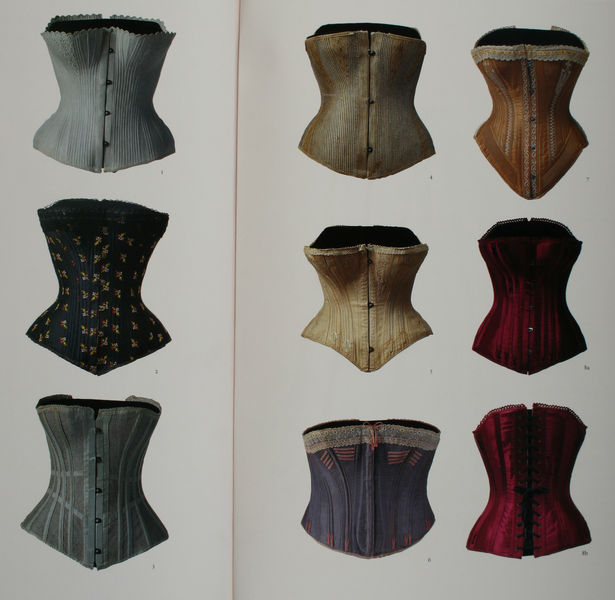
Titel: Korsetts
Standort: Kyoto (Japan)
Institution: Kyoto Costume Institute
Schlagwörter: blau, weiß, gelb, grün, ocker, braun, brust, busen, damen, frau, grau, orange, rücken, schwarz, stützen, türkis, dame, rot, beige, mode, muster, schleife, band, barock, spitze, figur, schnur, schnüre, stoff, stoffe, drei, saum, schleifen, frontal, knopf, rosa, seide, schalen, taille, japan, fotos, mieder, stab, farben, formen, lila, violett, taillen, bordüre, weiblich, detail, edel, knöpfe, foto, photographie, gemustert, haken, stangen, torso, seite, reihe, modelle, photo, reihung, bustier, stäbe, geschnürt, oberteil, hüfte, korsett, museum, verschluß, büsten, geknöpft, gewebe, sechs, textil, brau, taft, korsage, schließe, neun, corsage, schnürung, katalog, unterwäsche, ösen, fotografien, photos, kyoto, frauenmode, bordeuaxrot, korsette, photographien, dämlich, bandeau, korsagen, korsetts, bustiers, drei mal drei, korselett